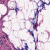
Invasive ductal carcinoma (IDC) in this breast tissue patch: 0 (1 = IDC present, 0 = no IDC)